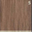
Piece: xx